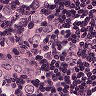
Metastatic tissue present: yes